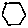
Label: hexagon